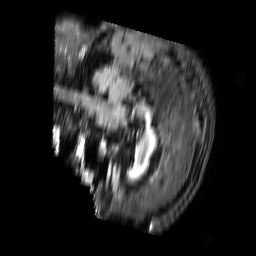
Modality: FLAIR
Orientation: sagittal
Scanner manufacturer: philips
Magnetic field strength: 3 T
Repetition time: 11 s
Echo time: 0.12 s